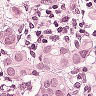
Metastatic tissue present: yes